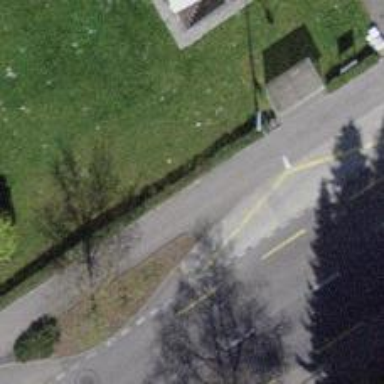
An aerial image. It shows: Asphalt platform for public transport.